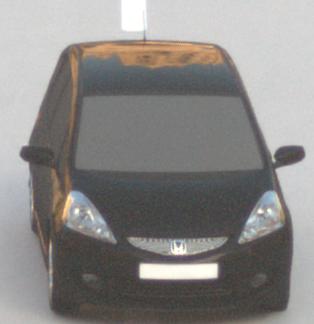
Make: Honda
Model: Jazz 1.2
Detailed model: Jazz (III) (11/08 - 04/11)
Model produced from: 2008/11
Model produced until: 2010/10
Doors: 5
Color: black
Road condition: dry road
Daytime: sunrise or sunset
Contrast: low contrast